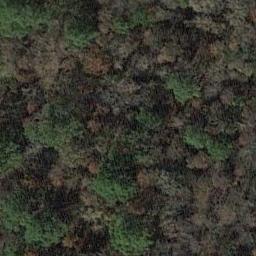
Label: forest